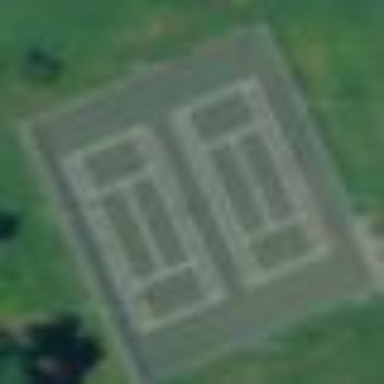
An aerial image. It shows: Tennis court on the leisure land pitch.